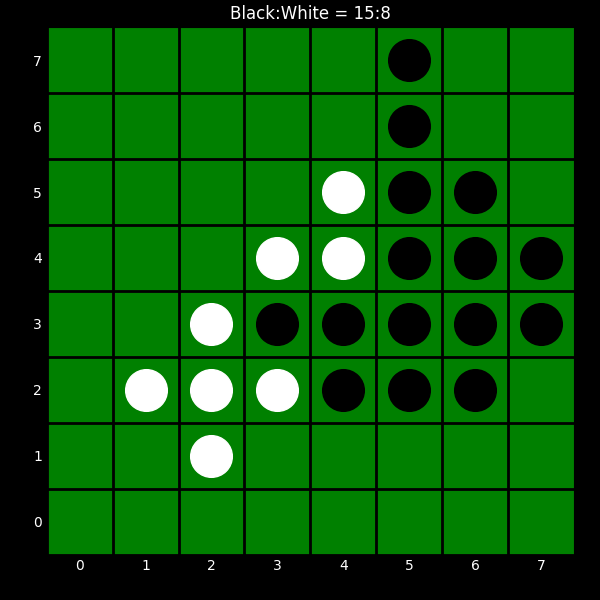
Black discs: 15
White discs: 8